Interaction volume radius: 10 \u00c5
Interaction volume height: 30 \u00c5
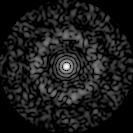
Disorder parameter: 0.8412